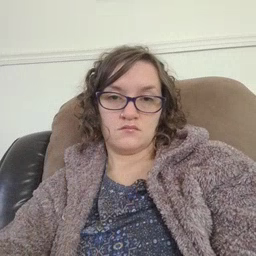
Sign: carrot